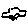
Label: car